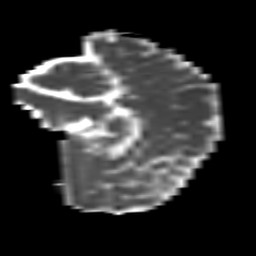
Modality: MD
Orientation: sagittal
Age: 18
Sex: male
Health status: healthy
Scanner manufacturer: siemens
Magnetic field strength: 3 T
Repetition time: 8.6 s
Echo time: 0.095 s